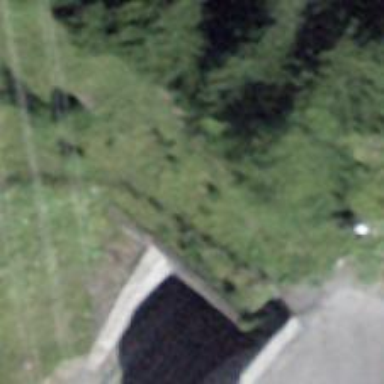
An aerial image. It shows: Retaining wall.